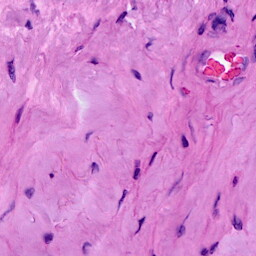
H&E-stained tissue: Breast